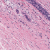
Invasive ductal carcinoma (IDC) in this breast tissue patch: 0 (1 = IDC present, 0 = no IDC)